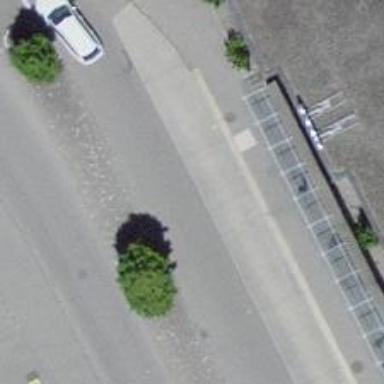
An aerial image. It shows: Public transport stop position.